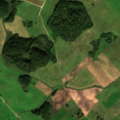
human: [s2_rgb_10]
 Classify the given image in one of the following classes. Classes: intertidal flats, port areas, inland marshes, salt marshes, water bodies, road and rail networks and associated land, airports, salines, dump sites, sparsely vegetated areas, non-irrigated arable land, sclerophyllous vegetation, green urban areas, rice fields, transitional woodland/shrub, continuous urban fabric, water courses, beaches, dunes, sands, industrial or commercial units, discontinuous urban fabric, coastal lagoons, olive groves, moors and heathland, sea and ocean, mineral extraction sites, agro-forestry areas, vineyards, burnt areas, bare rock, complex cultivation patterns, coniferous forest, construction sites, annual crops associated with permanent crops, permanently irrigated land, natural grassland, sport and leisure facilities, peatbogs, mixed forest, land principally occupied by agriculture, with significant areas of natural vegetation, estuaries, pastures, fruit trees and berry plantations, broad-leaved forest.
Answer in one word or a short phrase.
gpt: non-irrigated arable land, broad-leaved forest